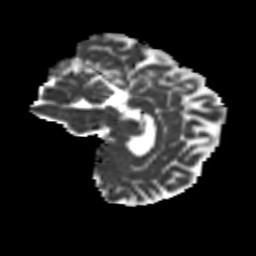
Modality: MD
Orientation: sagittal
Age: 47
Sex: male
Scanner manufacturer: siemens
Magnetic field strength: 3 T
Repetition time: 8.6 s
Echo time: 0.095 s